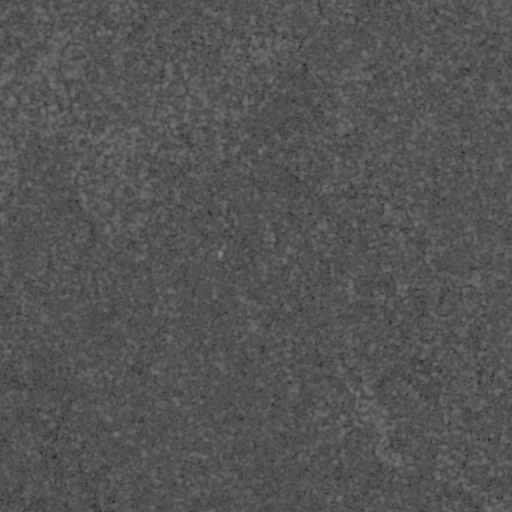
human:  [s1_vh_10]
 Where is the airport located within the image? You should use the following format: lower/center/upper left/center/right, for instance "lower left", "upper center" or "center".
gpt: The airport is located in the lower left of the image.
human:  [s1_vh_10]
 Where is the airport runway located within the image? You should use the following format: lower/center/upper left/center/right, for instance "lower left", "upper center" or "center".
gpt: The airport runway is located in the lower left of the image.
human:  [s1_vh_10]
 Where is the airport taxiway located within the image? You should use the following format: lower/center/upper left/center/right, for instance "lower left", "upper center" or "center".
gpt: The airport taxiway is located in the lower left of the image.
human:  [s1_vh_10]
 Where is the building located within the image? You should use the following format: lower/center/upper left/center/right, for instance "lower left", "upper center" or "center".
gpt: The building is located in the lower left of the image.
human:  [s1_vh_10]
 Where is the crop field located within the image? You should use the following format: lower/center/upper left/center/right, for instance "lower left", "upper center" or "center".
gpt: There is no crop field in the image.

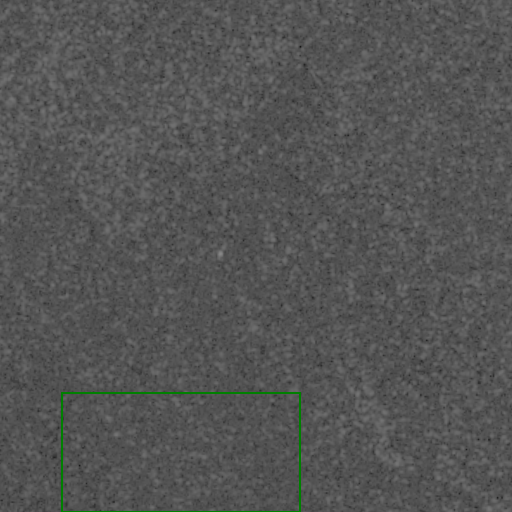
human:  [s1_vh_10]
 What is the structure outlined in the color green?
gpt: The structure outlined in green is an airport.
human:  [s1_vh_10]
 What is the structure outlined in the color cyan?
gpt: There is no cyan outline.